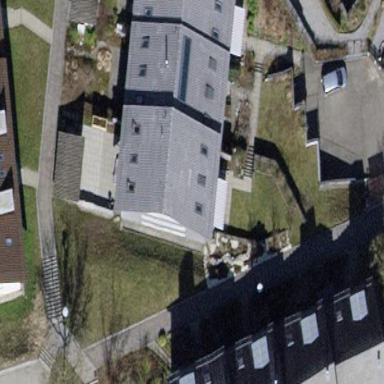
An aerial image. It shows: Building with tile roof.